Question: I'm trying to install pyobjc (using pyobjc-1.2-python2.3-macosx10.2.dmg) on a Mac running OSX 10.6 and I get the following error message:

To use Python 2.3 I tried re-editing my .bash_profile and I commented out everything with the exception of this line:
'''
# change python version
defaults write com.apple.versioner.python Version 2.3
'''
I did previously include this:
'''
PATH="/Library/Frameworks/Python.framework/Versions/2.3/bin:/usr/bin:/bin${PATH}"
export PATH
'''
but at the moment left it out. I know that when I type 'python' in the terminal it gives me 'Python 2.6.1 (r261:67515, Feb 11 2010, 00:51:29)' so it clearly is not using 2.3.
What can I do to fix this?
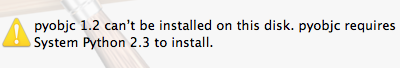
Answer: That version of 'PyObjC' is old. It may not even run on Mac OS X 10.6. Further, Apple doesn't ship a full python2.3 with OS X 10.6. The Apple-supplied Python 2.6 ('/usr/bin/python2.6') already has 'PyObjC' installed. If you need an even newer version, installer the latest <URL>:
'''
/Library/Frameworks/Python.framework/Versions/2.6/bin/easy_install pyobjc
'''
You should undo the effects of that 'defaults' command, too. It is only going to cause problems.
'''
defaults write com.apple.versioner.python Version 2.6
'''